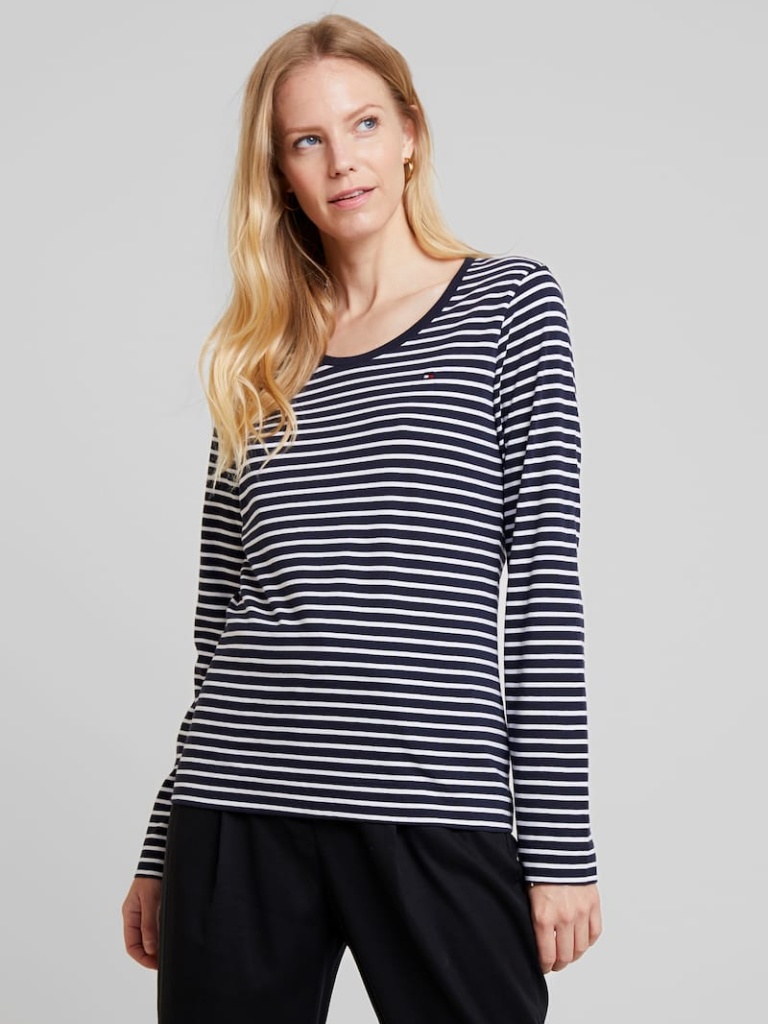
cotton relaxed a long-sleeved with the sleeves down hip length Untucked crew t-shirt